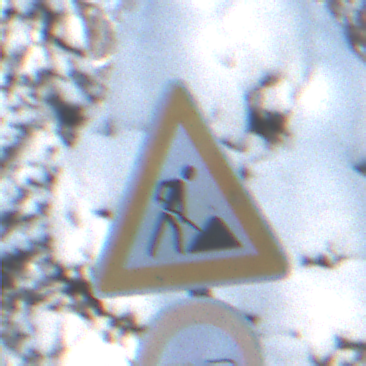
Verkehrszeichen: Arbeitsstelle
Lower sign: Ueberholverbot
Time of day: MorningAfternoon
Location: Outdoor (Nature)
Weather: Clear
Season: Winter
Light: Natural